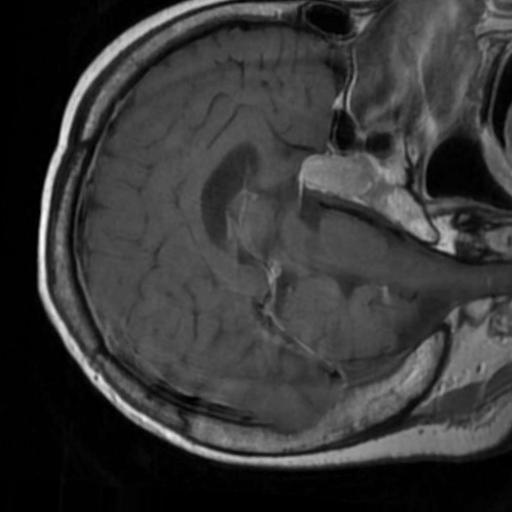
Label: brain_tumor